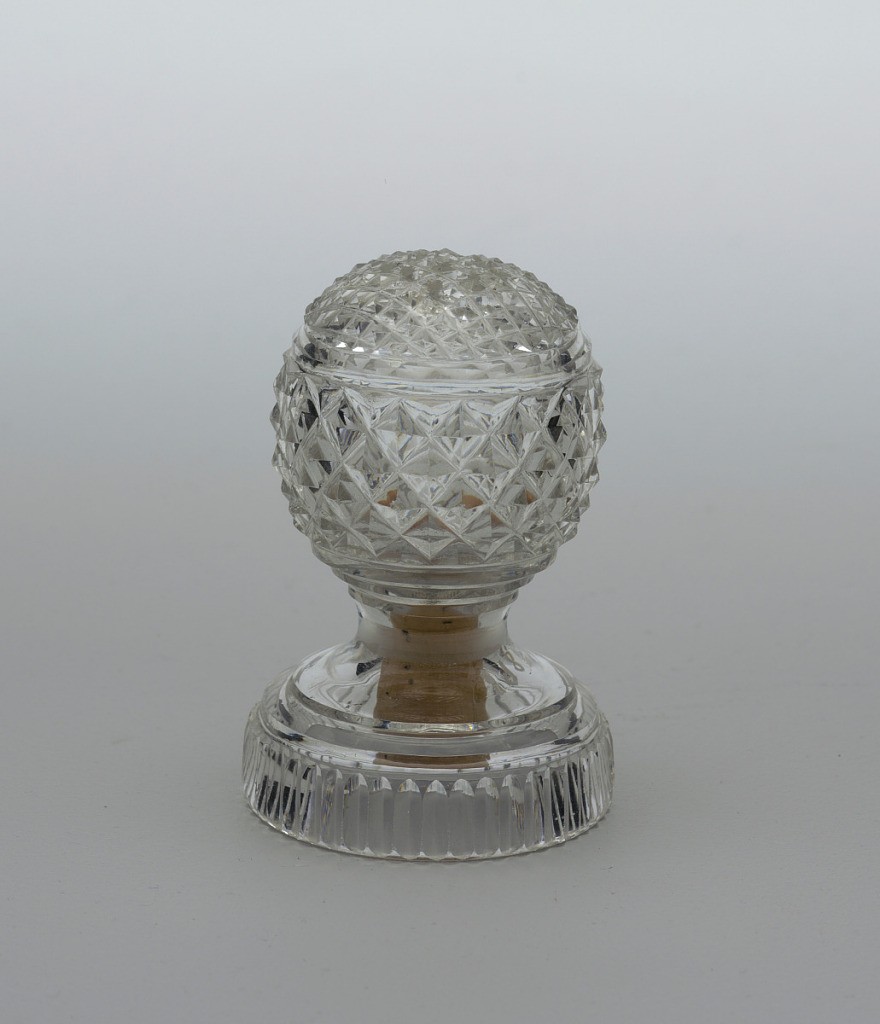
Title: caster
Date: ca. 1820
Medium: glass
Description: Globular body, on stemmed circular foot. body decorated with diamond cutting, and prismatic rings. Diamonds on upper portion are smaller and contain holes for pouring. Hole for cork on bottom of foot.